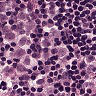
Metastatic tissue present: yes